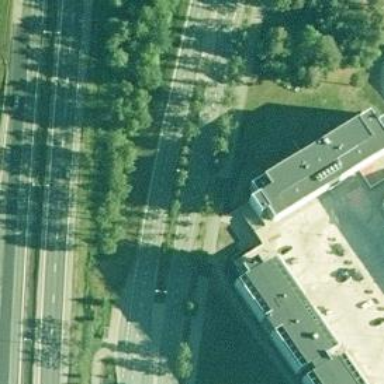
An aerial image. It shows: Asphalt road classified as tertiary.